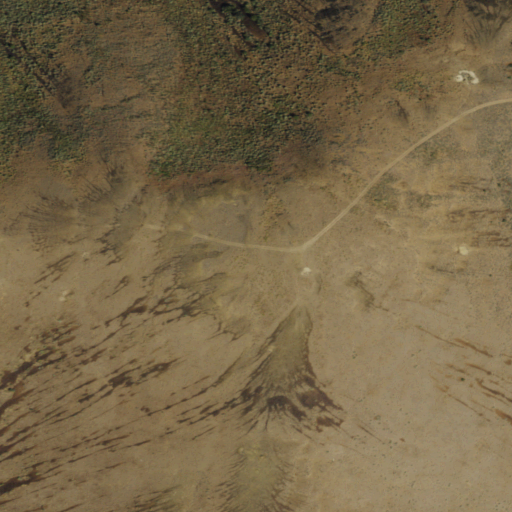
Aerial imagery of mountain in Nevada named Round Hill containing shrub and grassland